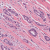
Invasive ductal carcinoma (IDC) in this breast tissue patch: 1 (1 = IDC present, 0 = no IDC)